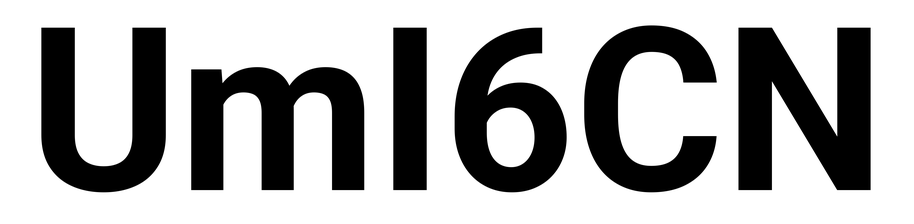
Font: Roboto_Bold